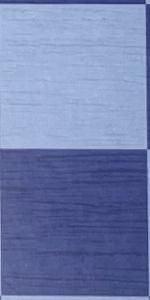
Label: Empty